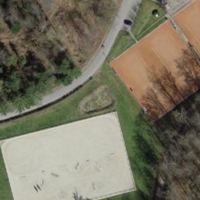
EUNIS habitat code: 44
Species observed at this site:
Melittis melissophyllum